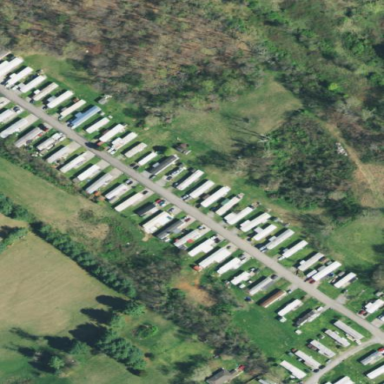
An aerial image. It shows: Residential area known as trailer park.